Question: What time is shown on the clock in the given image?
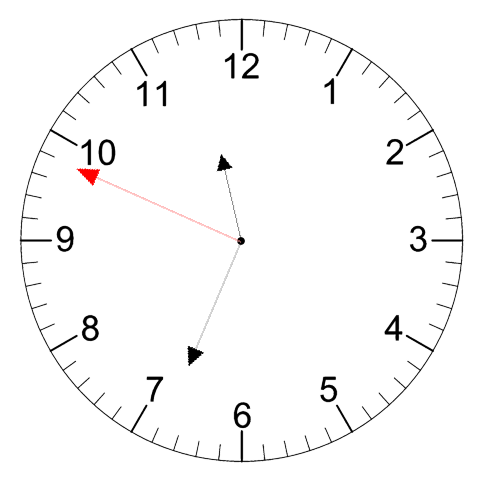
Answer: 11:33:49